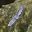
Label: 1